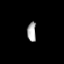
Tissue: skin
Cell type: Fibroblasts
Senescence score: 0.7956
Nuclear area (px): 164
Mean DAPI intensity: 176.634